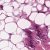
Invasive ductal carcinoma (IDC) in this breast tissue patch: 0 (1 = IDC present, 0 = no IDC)